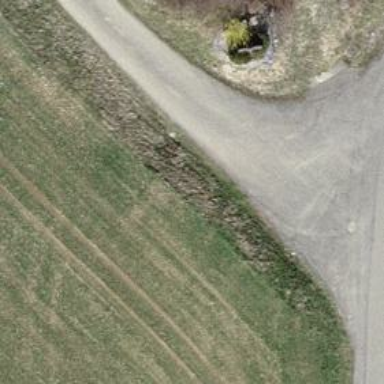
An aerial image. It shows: Track with grade 2 gravel surface.